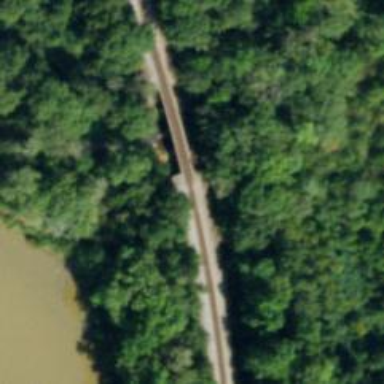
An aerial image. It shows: Bridge over railway line.